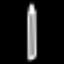
Label: pencil